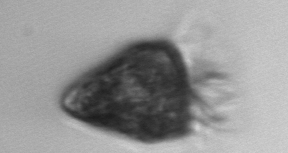
Label: Strombidium_morphotype2